Question: I'm a newbie and trying to learn C, but faced some problem in implementing strings and pointer in a linked list. I was required to build a preorder tree using a linked list and one problem came out.
BTW here are my codes:
'''
#include <stdio.h>
#include <stdlib.h>
struct BinTreeNode {
char *data ;
struct BinTreeNode *left;
struct BinTreeNode *right;
};
struct BinTreeNode *initBinTreeNode(char *data);
void visit(char *data);
void preorder(struct BinTreeNode *node);
void postorder(struct BinTreeNode *node);
void inorder(struct BinTreeNode *node);
int main(void)
{
struct BinTreeNode *root, *parent1, *parent2;
/* growing the tree */
root = initBinTreeNode("5");
root->left = initBinTreeNode("Mee (F) & Keong (M)");
root->right = initBinTreeNode("Saw (F)");
parent1 = root->left;
parent1->left = initBinTreeNode("Min (F) & Heng (M)");
parent1->right = initBinTreeNode("Ning (F)");
parent2 = parent1->left;
parent2->left = initBinTreeNode("Rui (F)");
/* traverse and print tree */
printf("
Preorder traversal: "); preorder(root);
return(0);
}
void preorder(struct BinTreeNode *node)
{
if (node){ /* if Node exists */
visit(node->data);
preorder(node->left);
preorder(node->right);
}
}
void visit(char *data)
{
printf("%c -", *data);
}
struct BinTreeNode *initBinTreeNode(char *data)
{
struct BinTreeNode *temp;
temp = malloc(sizeof(struct BinTreeNode));
if (temp == NULL)
{
printf ("Memory allocation failed.");
return NULL;
}
(*temp).data = data;
(*temp).left = NULL;
(*temp).right = NULL;
return (temp);
}
'''
When I have {"5"},{"Mee (F) & Keong (M)"},{"Saw (F)"},{"Min (F) & Heng (M)"},{"Ning (F)"},{"Rui (F)"} in my list, it comes out only the first word is printed out like this:
'''
Preorder traversal: 5 -M -M -R -N -S -
'''
The preorder output that I want, should be:
'''
Preorder traversal: 5 -Mee (F) & Keong (M) -Min (F) & Heng (M) -Rui (F) -Ning (F) -Saw (F) -
'''
May I know, what I am missing? I would be really grateful for any help and advice!

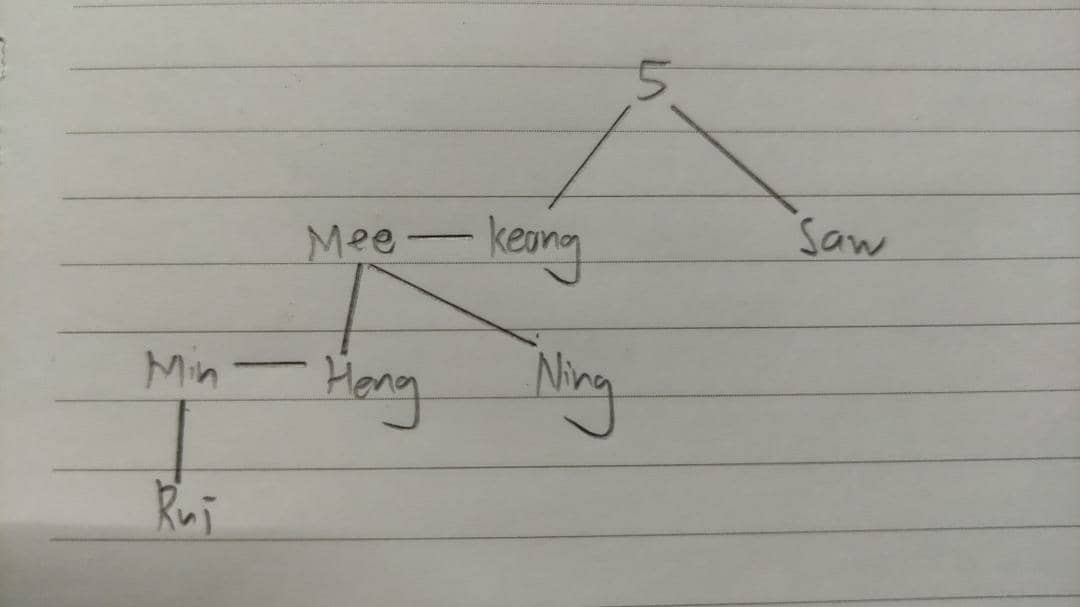
Answer: Change line (%c - prints single character, in this case first character of data):
'''
printf("%c -", *data);
'''
To (%s - prints entire string):
'''
printf("%s -", data);
'''